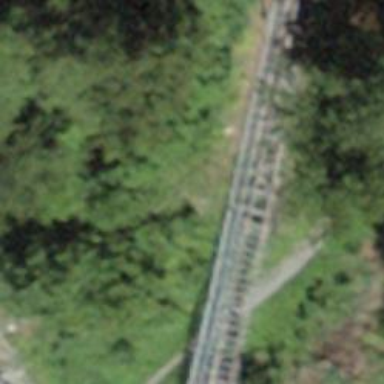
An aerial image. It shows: Funicular railway bridge.